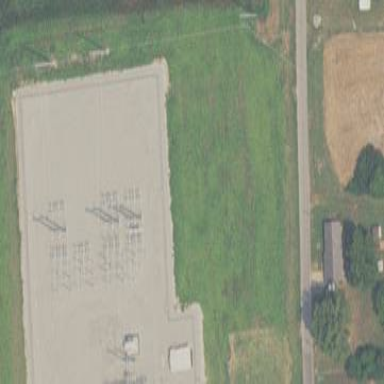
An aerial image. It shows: Power substation.